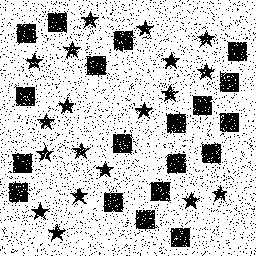
Squares: 19
Triangles: 0
Stars: 19
Total shapes: 38